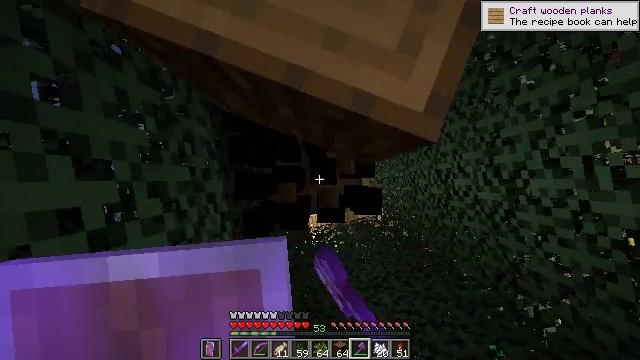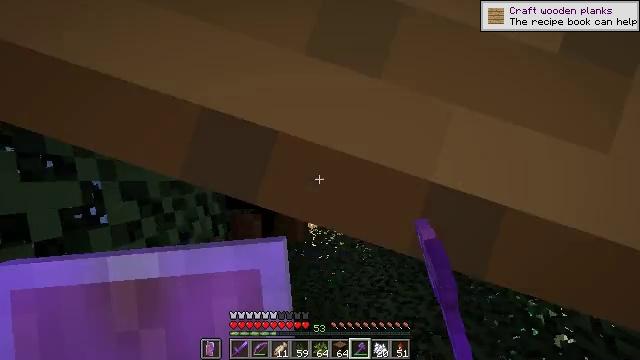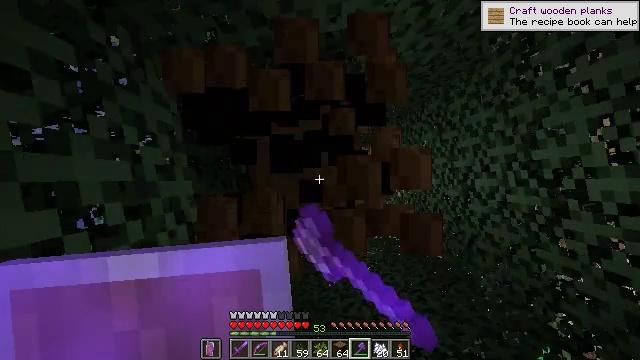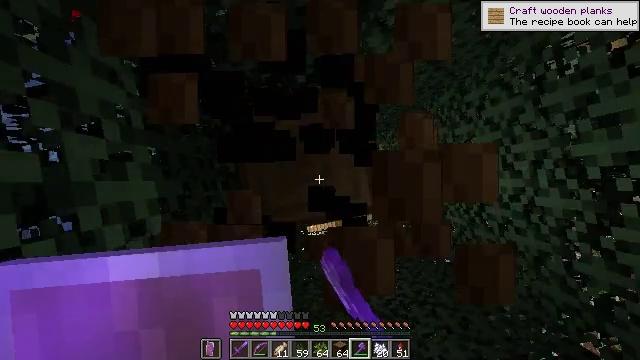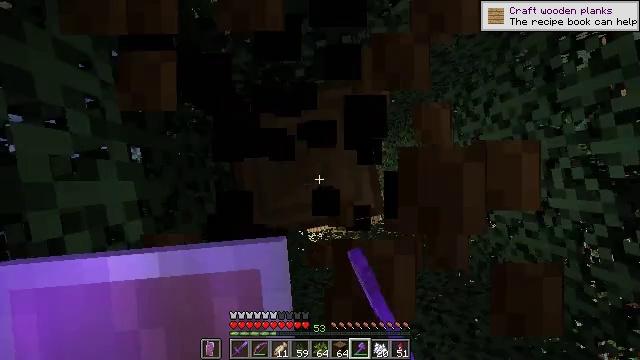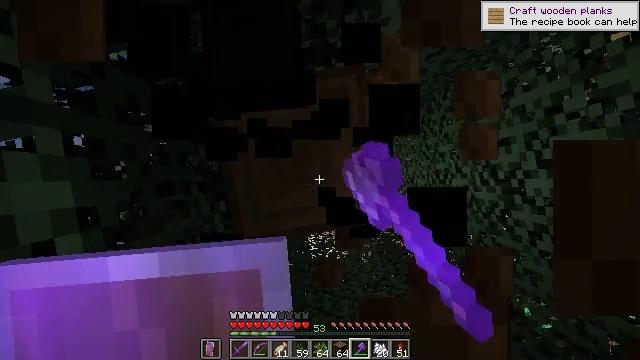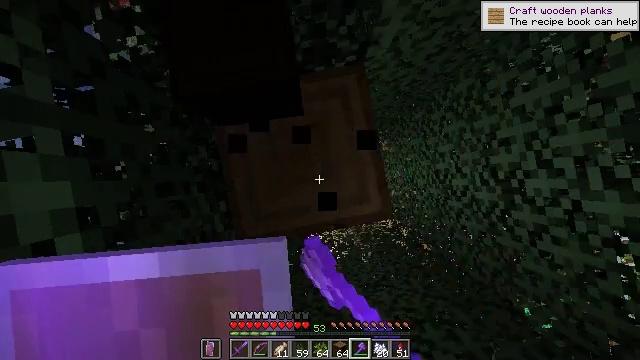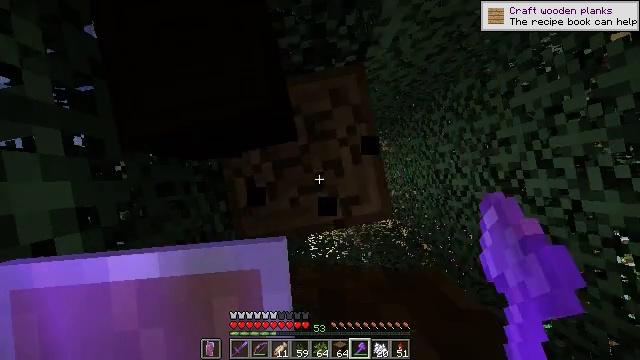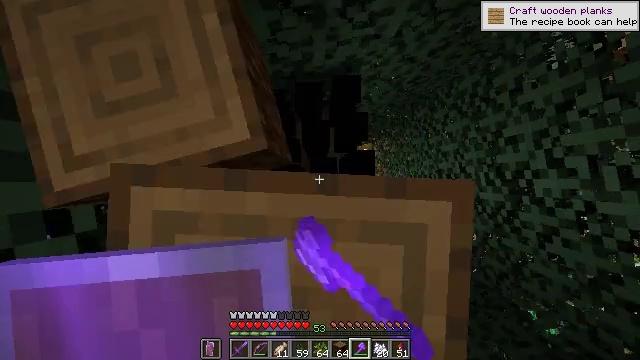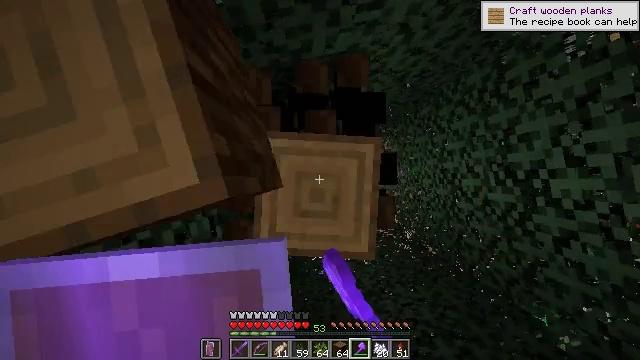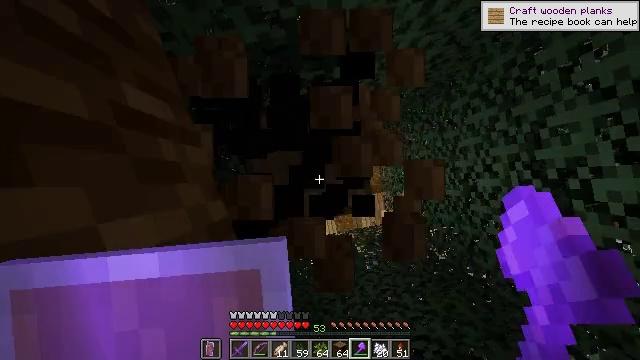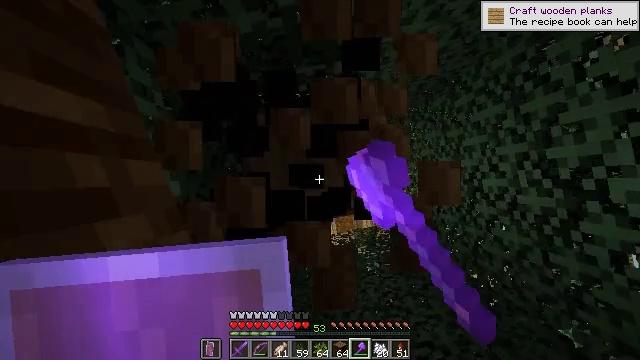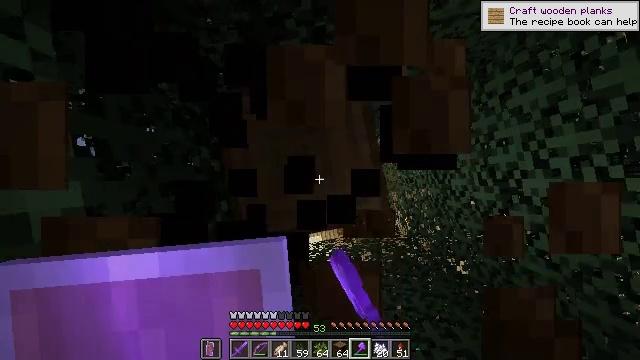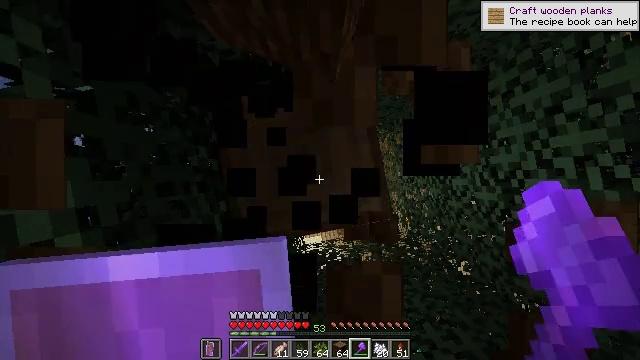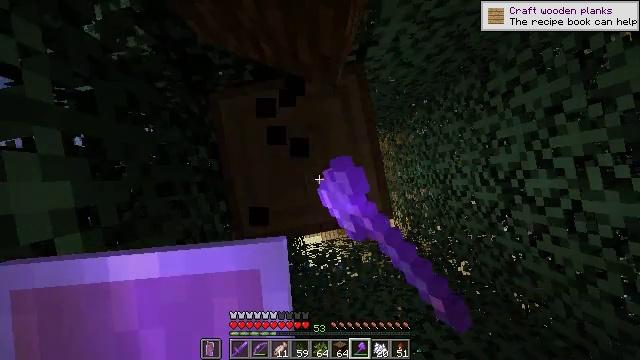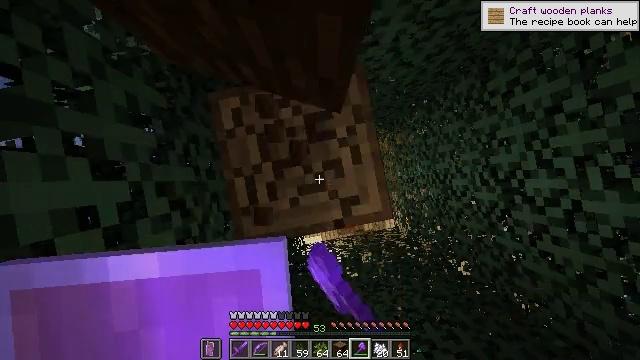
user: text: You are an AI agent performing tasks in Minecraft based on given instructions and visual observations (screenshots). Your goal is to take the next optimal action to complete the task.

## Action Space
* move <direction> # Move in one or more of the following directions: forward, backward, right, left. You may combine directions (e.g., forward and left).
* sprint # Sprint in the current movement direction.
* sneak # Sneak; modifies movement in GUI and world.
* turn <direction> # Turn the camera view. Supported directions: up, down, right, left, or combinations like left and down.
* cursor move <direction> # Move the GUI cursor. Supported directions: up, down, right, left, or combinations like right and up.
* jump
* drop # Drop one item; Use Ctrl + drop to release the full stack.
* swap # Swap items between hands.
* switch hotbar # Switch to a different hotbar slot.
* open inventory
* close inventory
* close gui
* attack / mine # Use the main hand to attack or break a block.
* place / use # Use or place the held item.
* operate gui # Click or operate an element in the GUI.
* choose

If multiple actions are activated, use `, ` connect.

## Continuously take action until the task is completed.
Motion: motion action
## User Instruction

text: Chop down the spruce log.
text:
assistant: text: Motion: attack / mine
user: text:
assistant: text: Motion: attack / mine
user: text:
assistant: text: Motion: attack / mine
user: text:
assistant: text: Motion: attack / mine
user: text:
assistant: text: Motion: attack / mine
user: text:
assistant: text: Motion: attack / mine
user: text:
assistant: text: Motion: attack / mine
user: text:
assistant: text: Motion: attack / mine
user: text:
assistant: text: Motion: attack / mine
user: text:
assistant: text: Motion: attack / mine
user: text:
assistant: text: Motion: attack / mine
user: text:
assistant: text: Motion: attack / mine
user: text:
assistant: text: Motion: attack / mine
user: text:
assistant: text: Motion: attack / mine
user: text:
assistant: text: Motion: attack / mine
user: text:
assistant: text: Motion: attack / mine
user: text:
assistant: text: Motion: attack / mine
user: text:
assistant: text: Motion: attack / mine
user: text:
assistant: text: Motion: attack / mine
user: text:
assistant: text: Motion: attack / mine
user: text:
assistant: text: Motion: attack / mine
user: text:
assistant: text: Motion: attack / mine
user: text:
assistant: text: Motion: attack / mine
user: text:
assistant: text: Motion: attack / mine
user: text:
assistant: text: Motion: attack / mine
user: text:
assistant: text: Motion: attack / mine
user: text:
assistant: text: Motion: attack / mine
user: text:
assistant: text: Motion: attack / mine
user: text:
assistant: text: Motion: attack / mine
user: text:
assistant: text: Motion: attack / mine